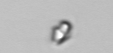
Label: Heterocapsa_rotundata